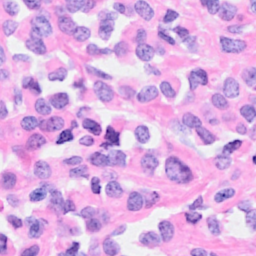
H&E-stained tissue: Breast